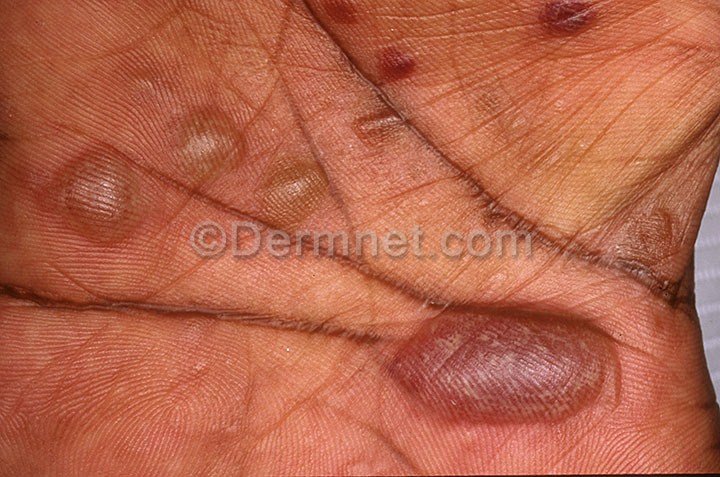
Disease: Eczema Photos